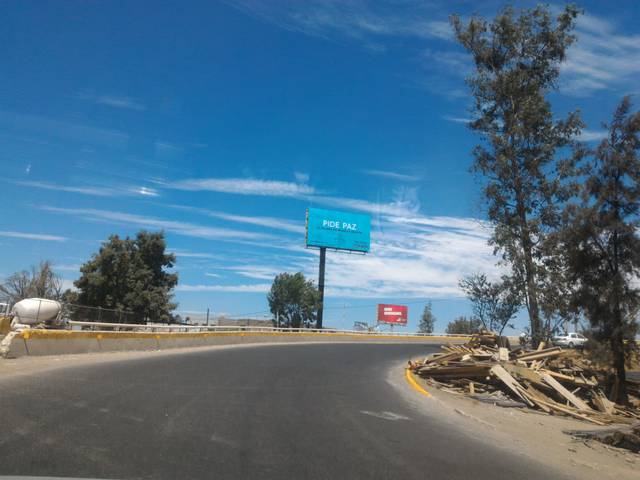
Region: Mexico
Coordinates: 20.614, -103.428